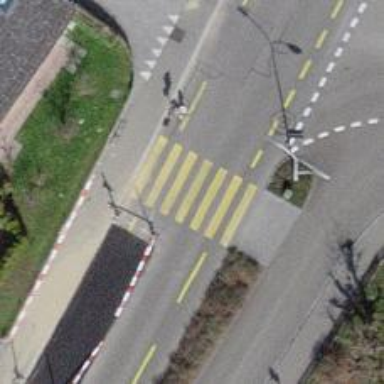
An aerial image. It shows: Secondary road with designated cycle lane.